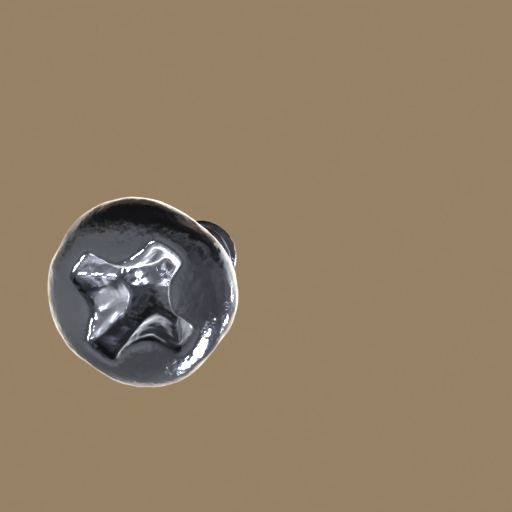
Label: screw